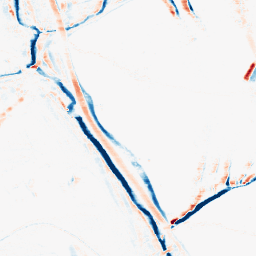
Category: morphological
Decomposition family: morphological_rect
Decomposition parameters: operation: average
width: 10
height: 3
Upsampling method: bilinear
Upsampling parameters: scale: 4
Upsampling scale: 4